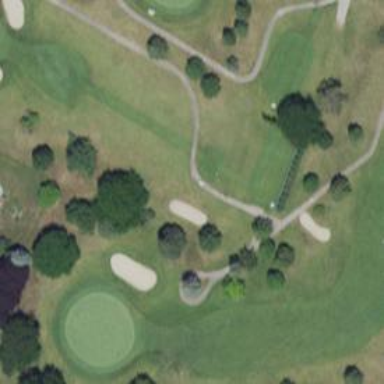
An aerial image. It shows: Pathway for golfing.